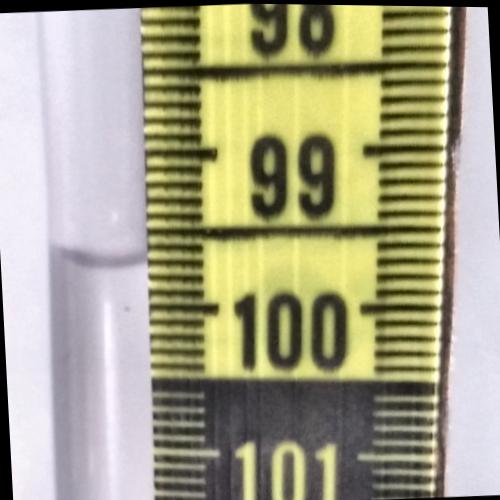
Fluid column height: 99.7 cm